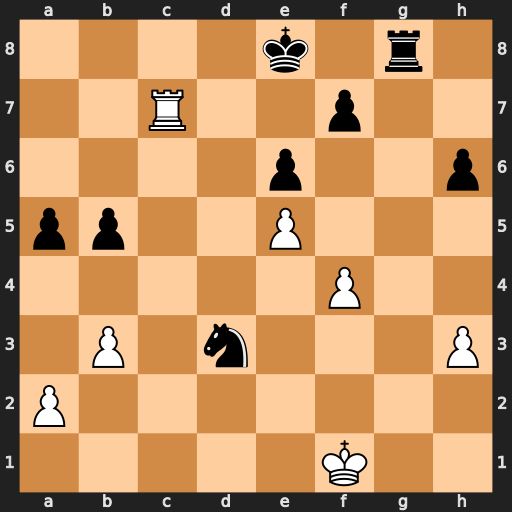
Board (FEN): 4k1r1/2R2p2/4p2p/pp2P3/5P2/1P1n3P/P7/5K2
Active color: w
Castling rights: -
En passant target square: -
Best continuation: Rc8+ Kd7 Rxg8